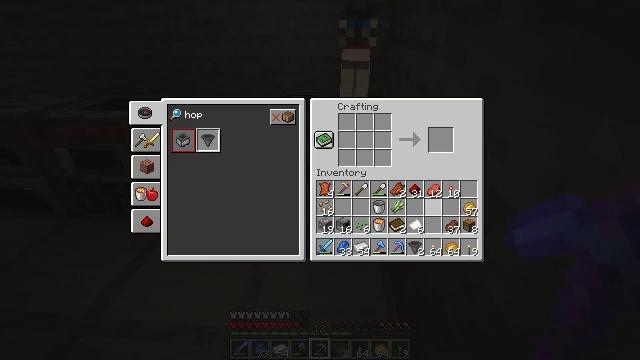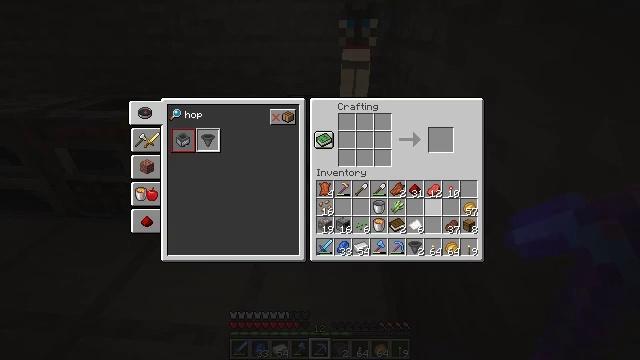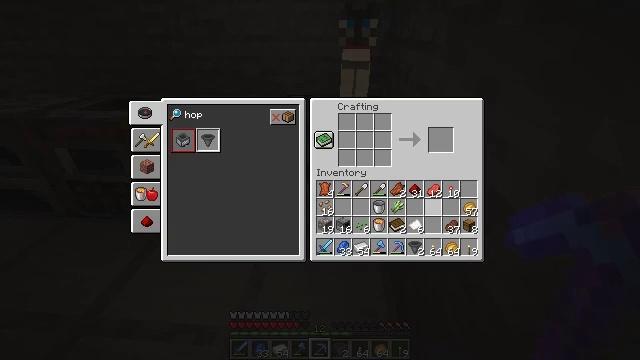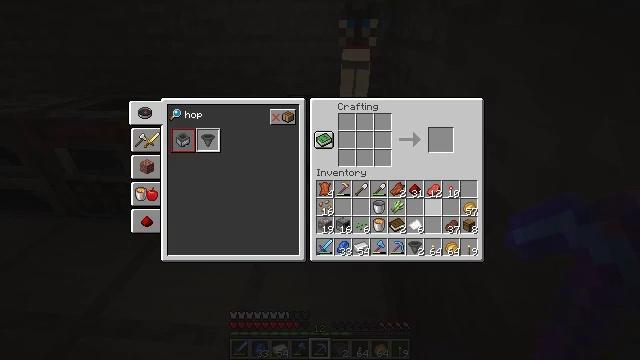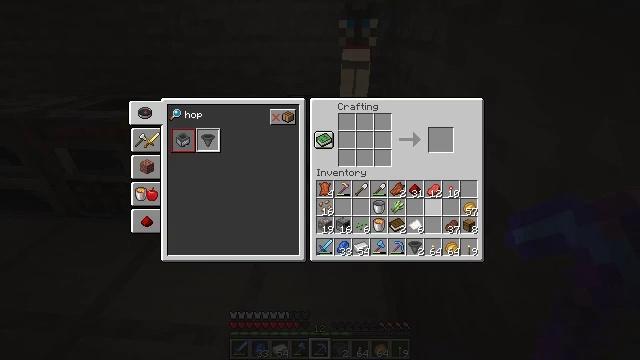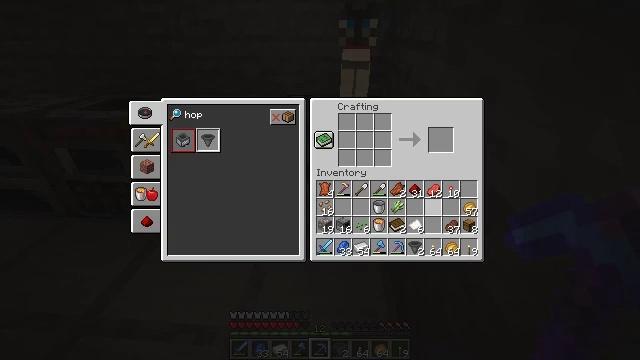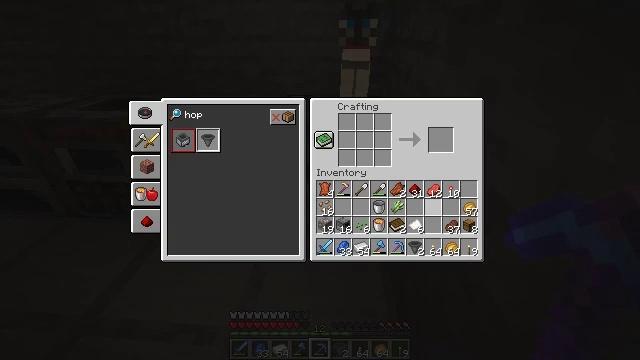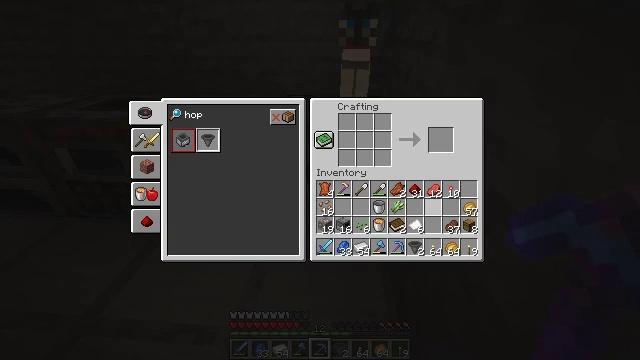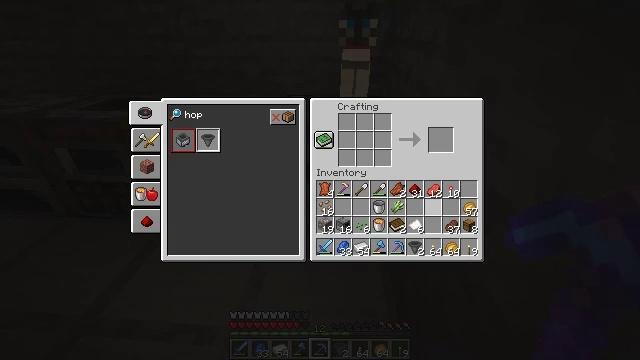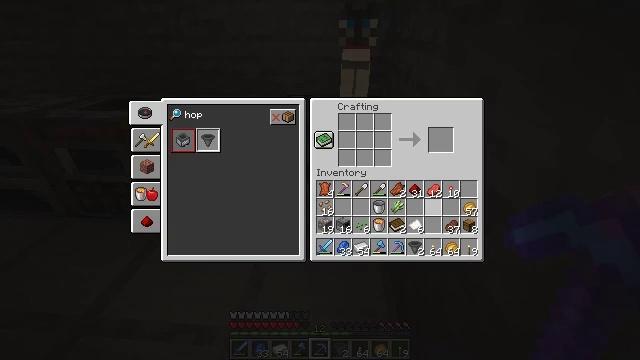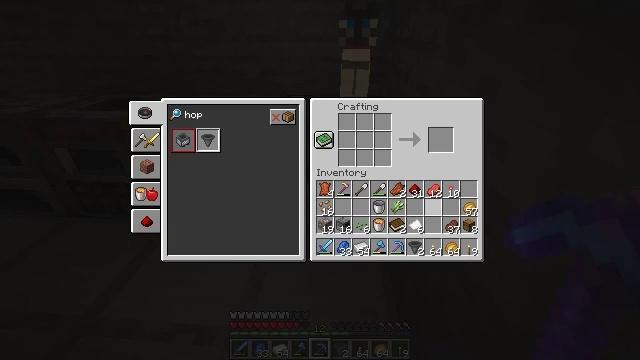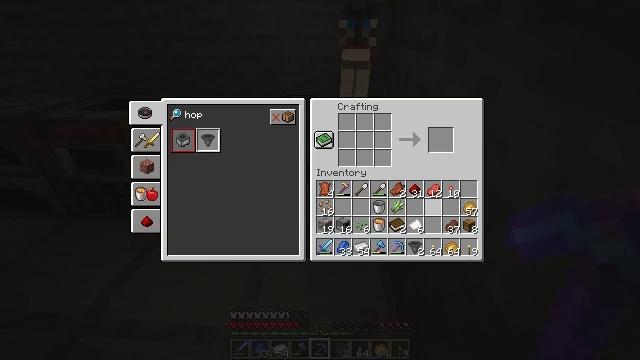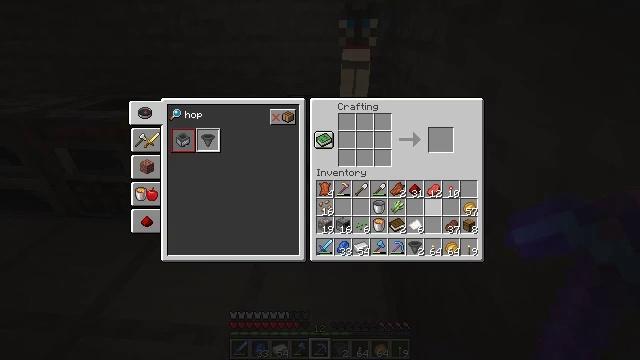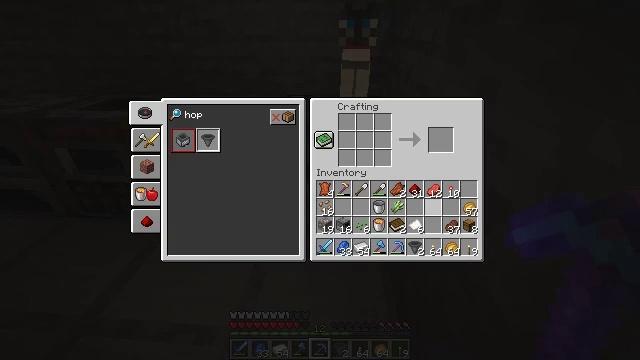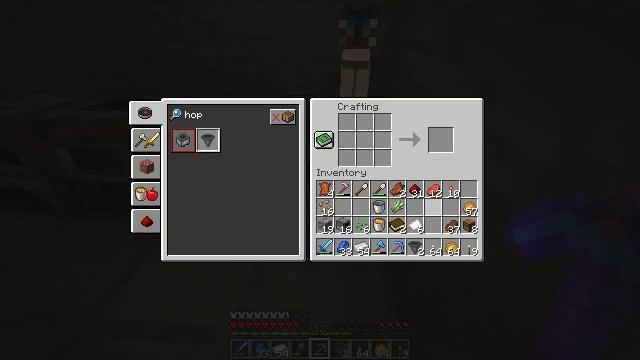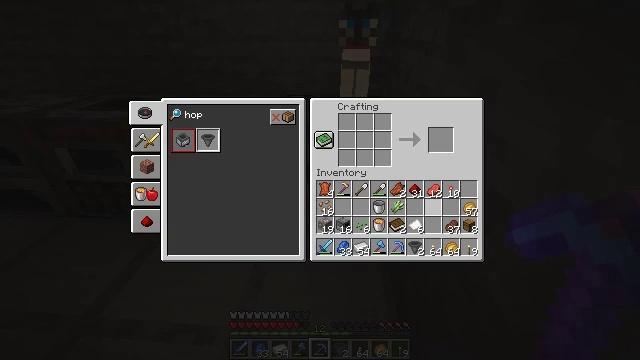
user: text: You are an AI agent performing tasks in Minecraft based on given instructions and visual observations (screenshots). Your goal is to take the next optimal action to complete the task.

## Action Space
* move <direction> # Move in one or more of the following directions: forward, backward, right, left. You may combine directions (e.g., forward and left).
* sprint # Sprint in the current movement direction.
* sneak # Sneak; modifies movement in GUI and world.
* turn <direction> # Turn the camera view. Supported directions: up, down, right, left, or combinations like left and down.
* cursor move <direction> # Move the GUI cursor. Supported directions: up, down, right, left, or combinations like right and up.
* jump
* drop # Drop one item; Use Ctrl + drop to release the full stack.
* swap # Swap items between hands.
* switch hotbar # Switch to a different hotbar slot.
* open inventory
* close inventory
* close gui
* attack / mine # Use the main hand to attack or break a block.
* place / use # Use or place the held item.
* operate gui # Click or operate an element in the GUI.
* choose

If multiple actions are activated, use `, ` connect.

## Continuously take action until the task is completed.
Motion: motion action
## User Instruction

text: Craft a minecart.
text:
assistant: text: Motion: no_op
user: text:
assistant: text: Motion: no_op
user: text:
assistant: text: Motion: no_op
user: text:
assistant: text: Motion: no_op
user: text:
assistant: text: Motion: no_op
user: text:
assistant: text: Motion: no_op
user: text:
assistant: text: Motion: no_op
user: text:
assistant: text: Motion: no_op
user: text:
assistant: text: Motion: no_op
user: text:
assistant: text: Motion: no_op
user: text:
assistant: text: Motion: no_op
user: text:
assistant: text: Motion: no_op
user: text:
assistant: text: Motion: no_op
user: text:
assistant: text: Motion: no_op
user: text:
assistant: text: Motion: no_op
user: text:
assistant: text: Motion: no_op
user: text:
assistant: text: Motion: no_op
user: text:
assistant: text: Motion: no_op
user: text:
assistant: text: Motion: no_op
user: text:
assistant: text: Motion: no_op
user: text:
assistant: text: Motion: no_op
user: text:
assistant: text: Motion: no_op
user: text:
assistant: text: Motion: no_op
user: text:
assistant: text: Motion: no_op
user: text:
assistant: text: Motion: no_op
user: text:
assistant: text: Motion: no_op
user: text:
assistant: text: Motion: no_op
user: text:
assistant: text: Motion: no_op
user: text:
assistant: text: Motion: no_op
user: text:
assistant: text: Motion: no_op